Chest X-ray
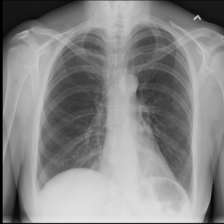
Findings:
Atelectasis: negative
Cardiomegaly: negative
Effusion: negative
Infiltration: negative
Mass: negative
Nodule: negative
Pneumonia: negative
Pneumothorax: negative
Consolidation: negative
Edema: negative
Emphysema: negative
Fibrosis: negative
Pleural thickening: negative
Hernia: negative